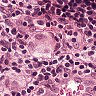
Metastatic tissue present: yes